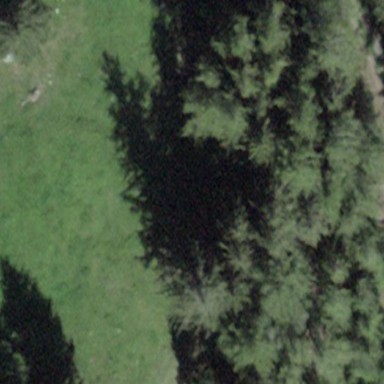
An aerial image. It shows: Forest area.